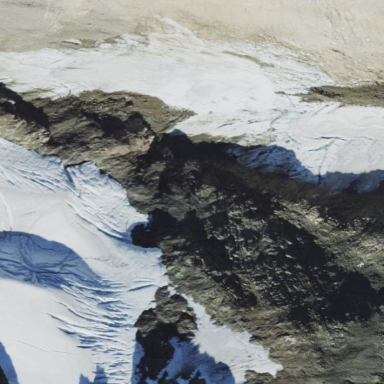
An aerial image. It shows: Stunning view of glacier.